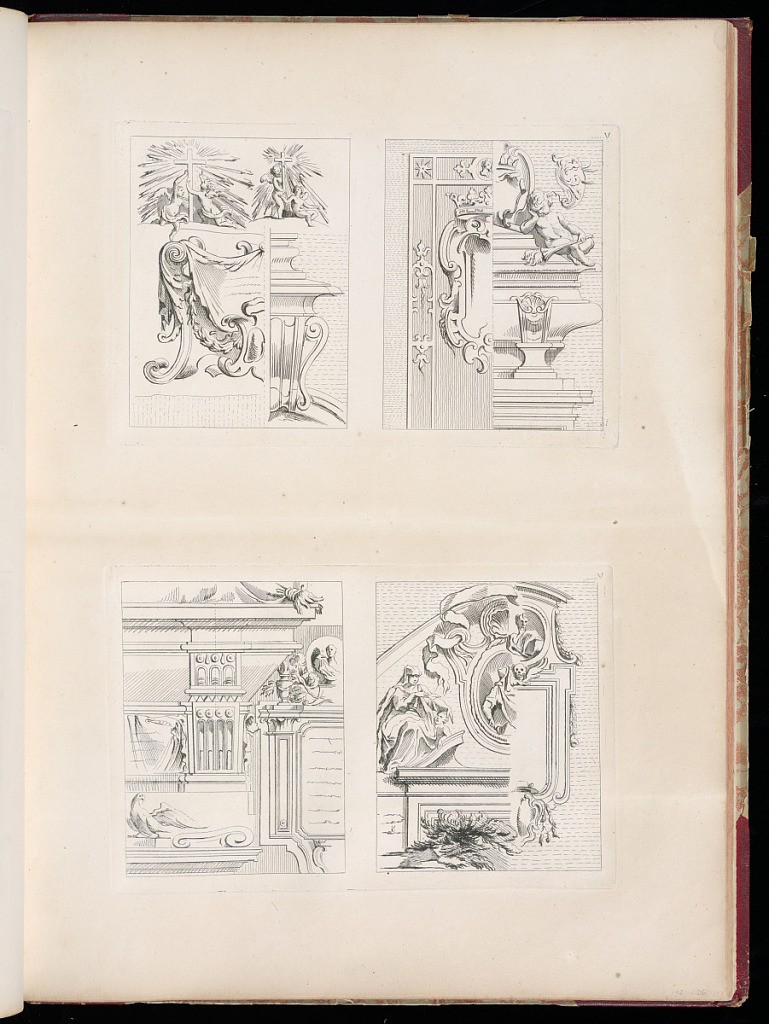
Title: Designs After Architecture Fragments
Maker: Gilles-Marie Oppenord, French, 1672–1742
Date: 1749-1761
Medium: Etching and engraving on laid paper
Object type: Bound print
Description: Page printed with two plates (each divided into two) of architecture fragments including tombs, panels, pediments, and cartouches. The plates are numbered but not signed.